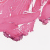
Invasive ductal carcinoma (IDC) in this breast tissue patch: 0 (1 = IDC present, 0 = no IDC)